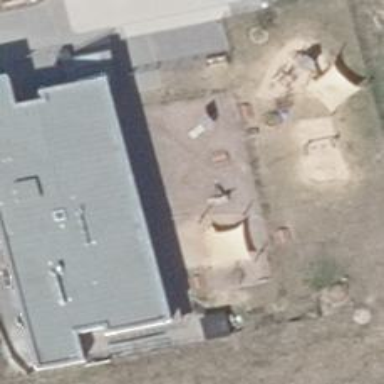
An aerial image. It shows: Kindergarten surrounded by fence.